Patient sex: M
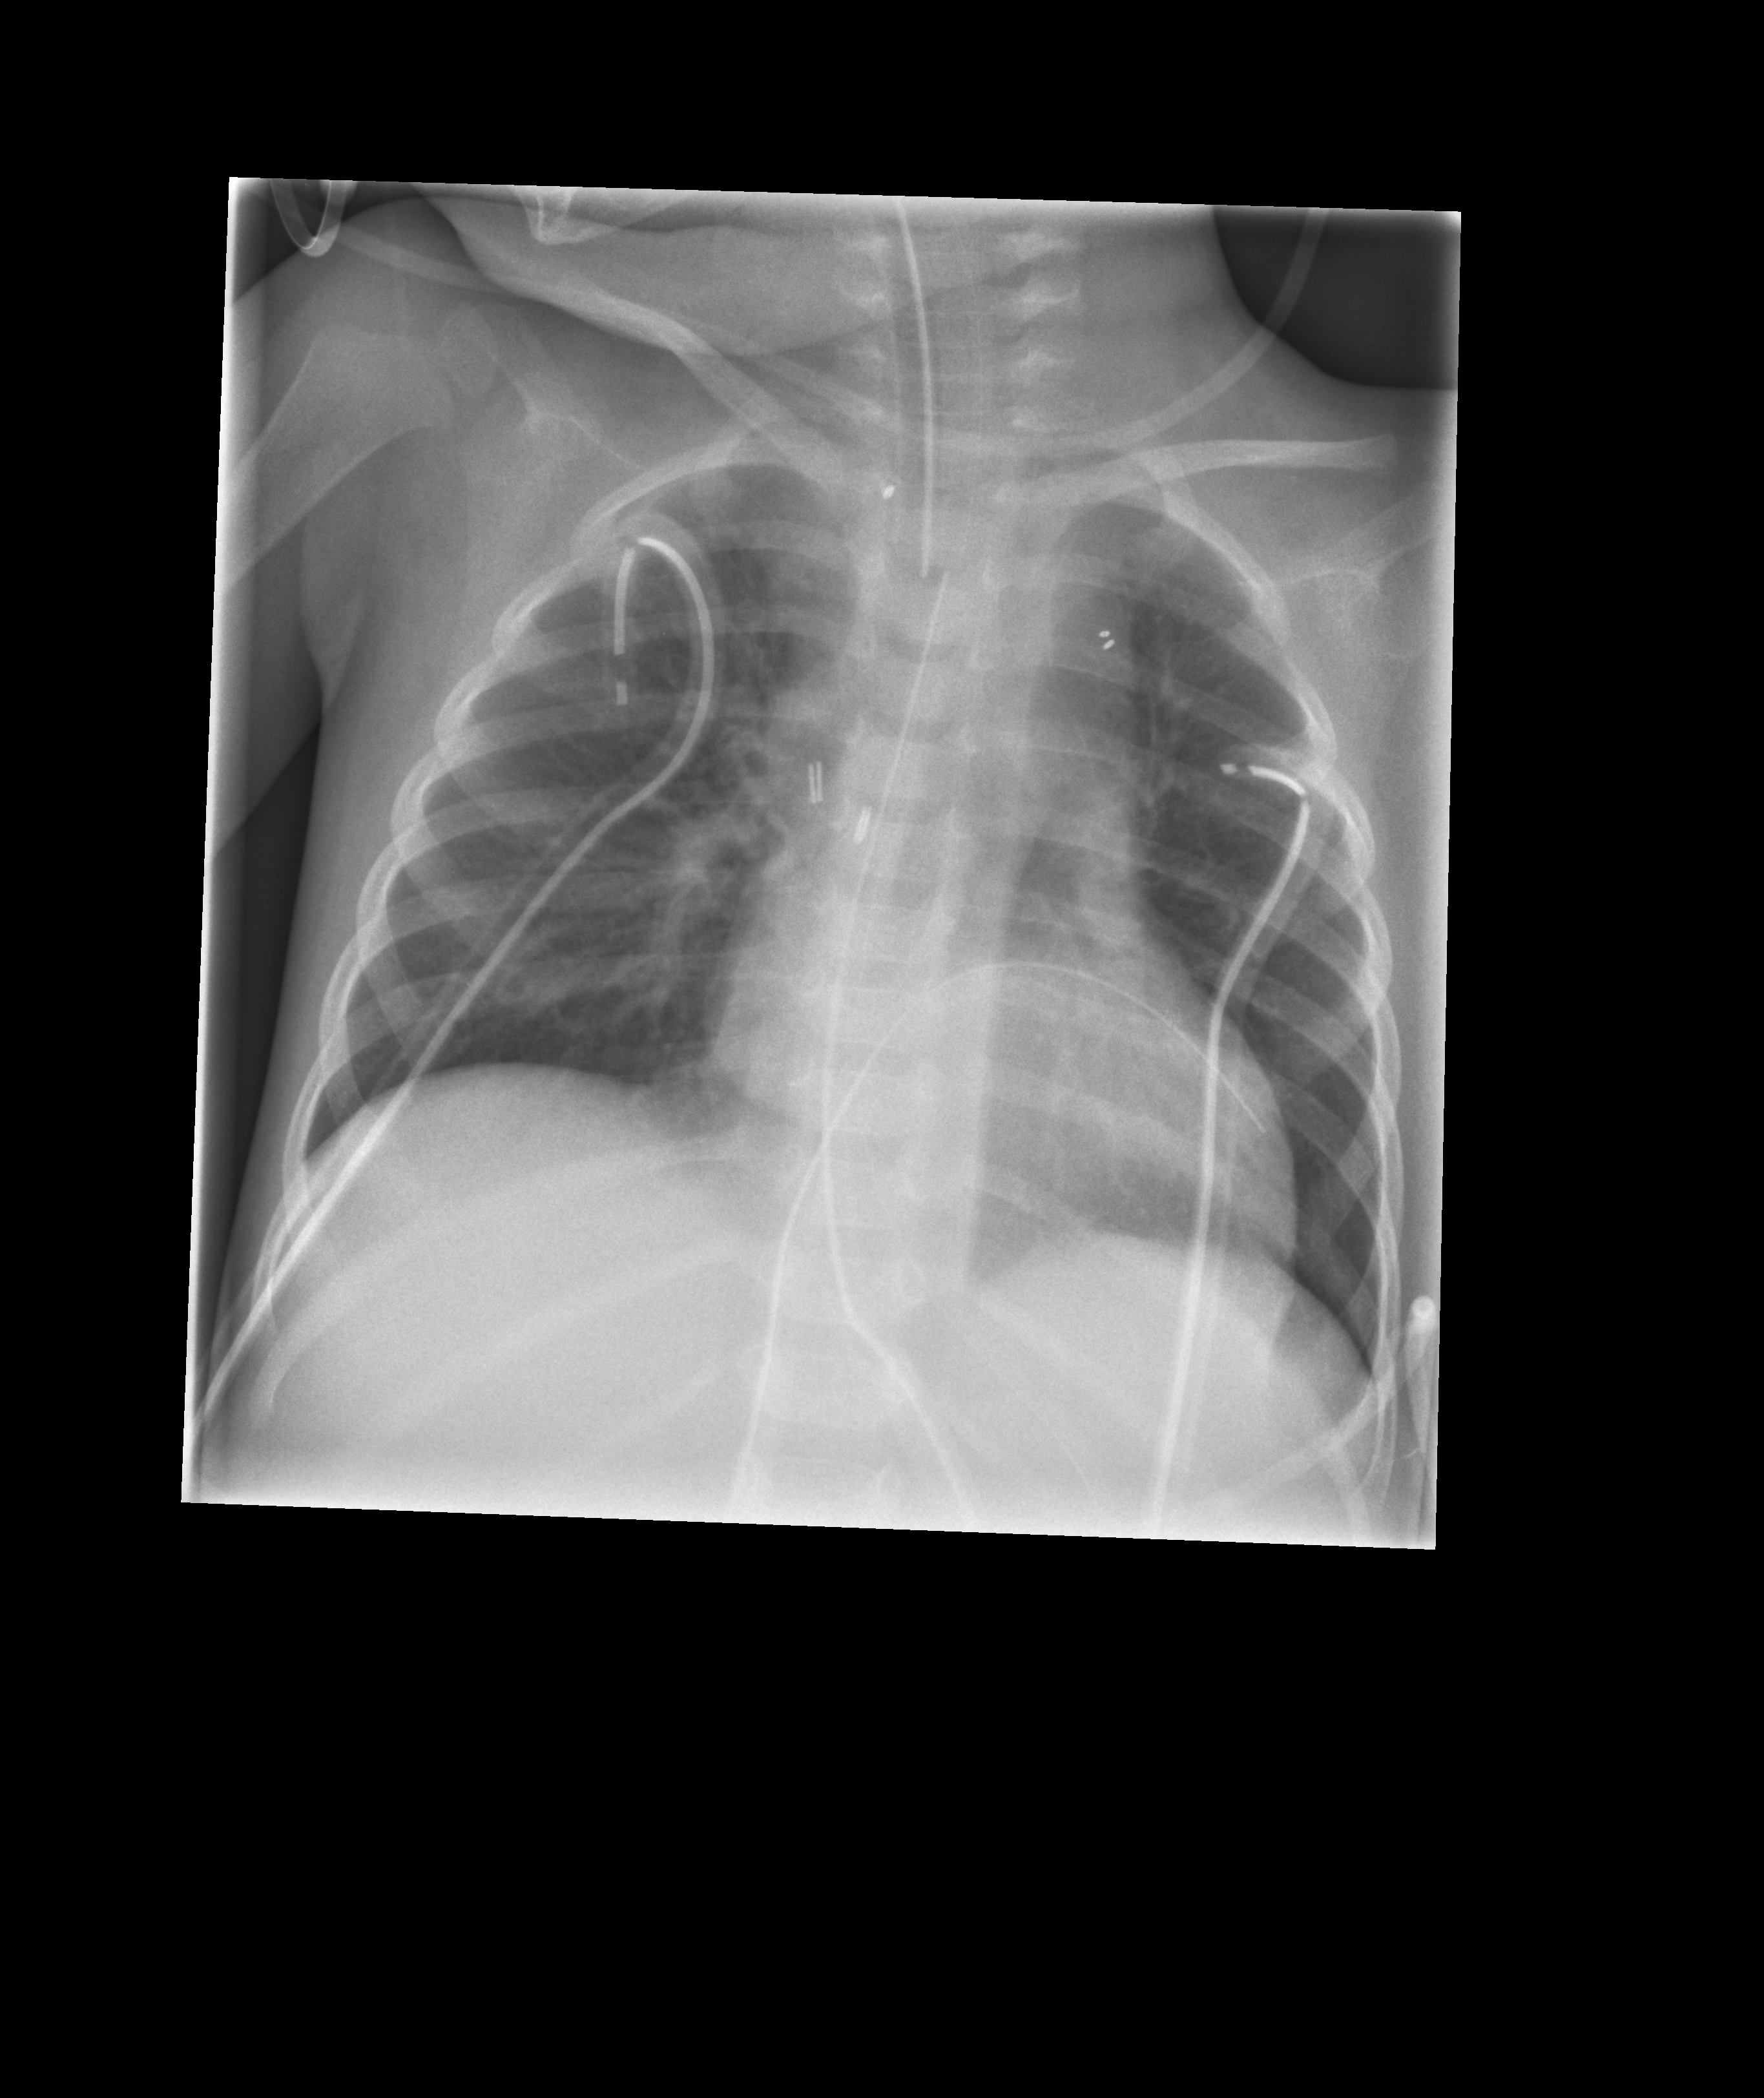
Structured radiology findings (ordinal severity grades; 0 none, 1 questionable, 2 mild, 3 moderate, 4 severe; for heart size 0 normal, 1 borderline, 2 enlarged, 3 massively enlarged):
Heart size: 2
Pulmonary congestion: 2
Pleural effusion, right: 0
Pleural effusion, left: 0
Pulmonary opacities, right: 0
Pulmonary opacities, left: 0
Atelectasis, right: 2
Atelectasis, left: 0